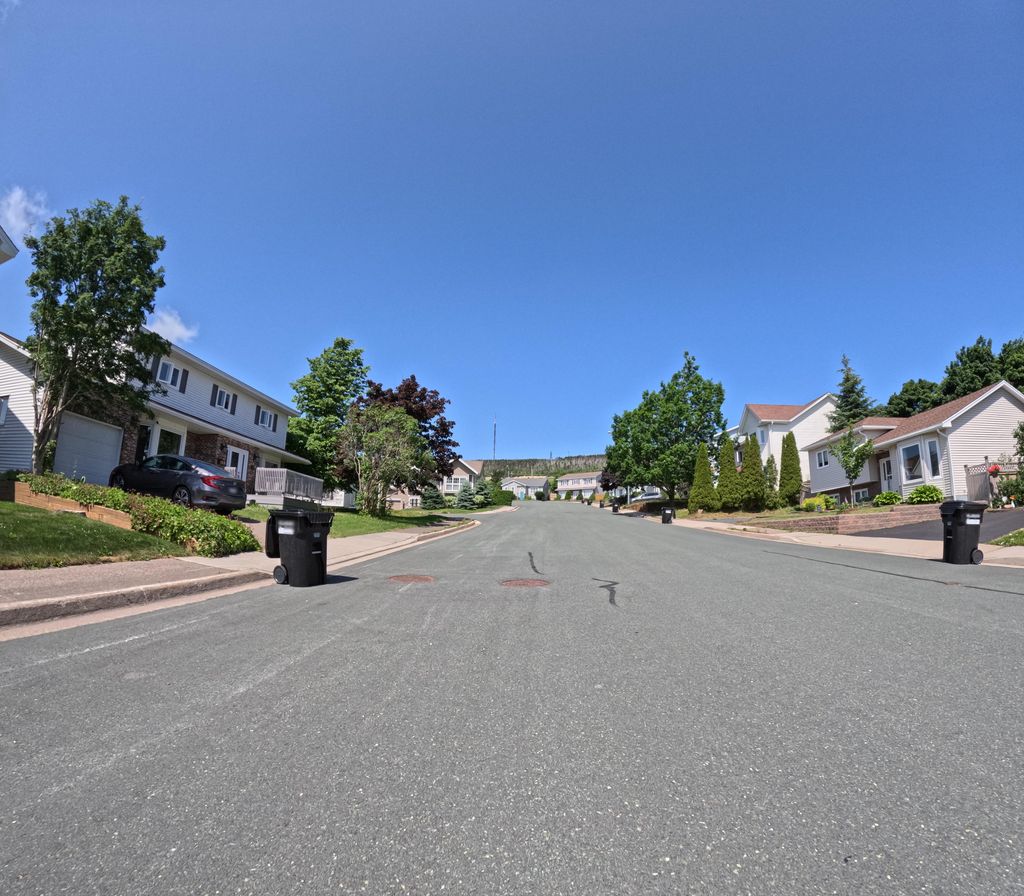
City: st_johns